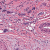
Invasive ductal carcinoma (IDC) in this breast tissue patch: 0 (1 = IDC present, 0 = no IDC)